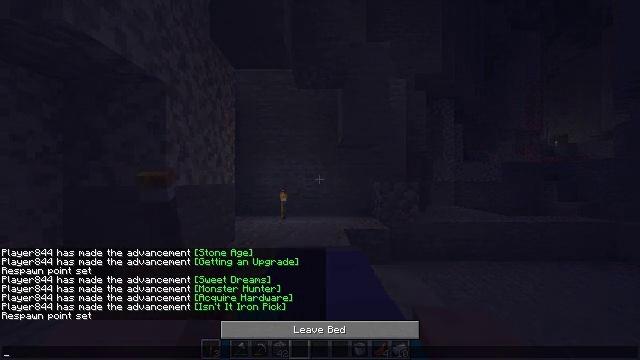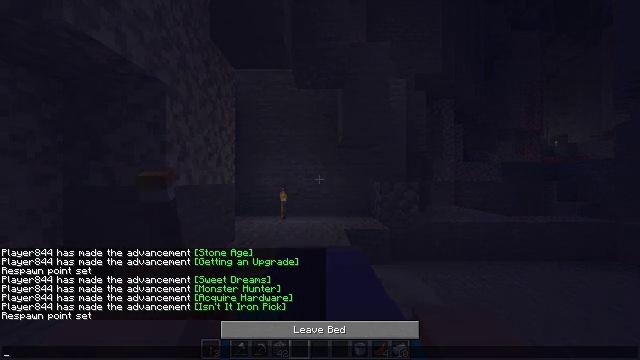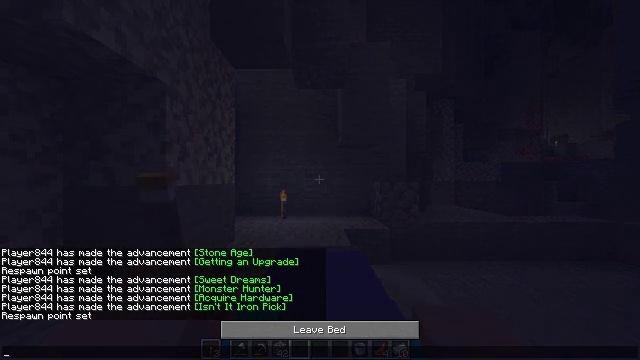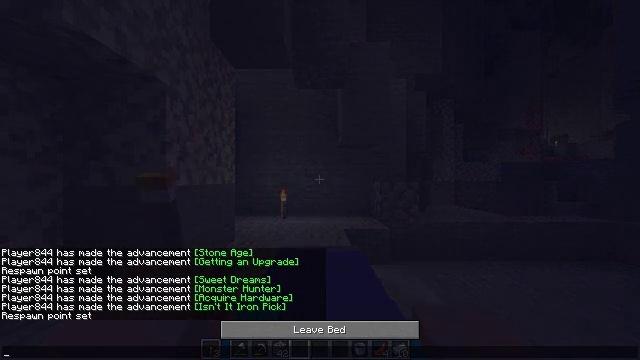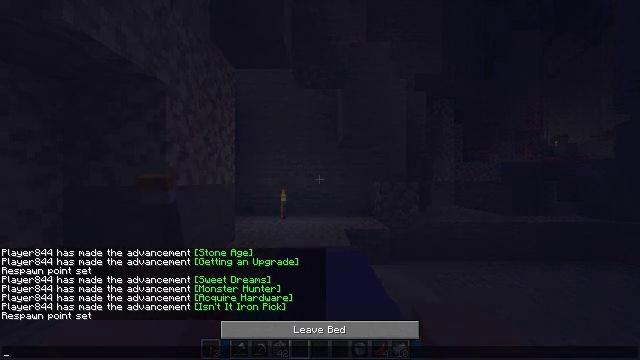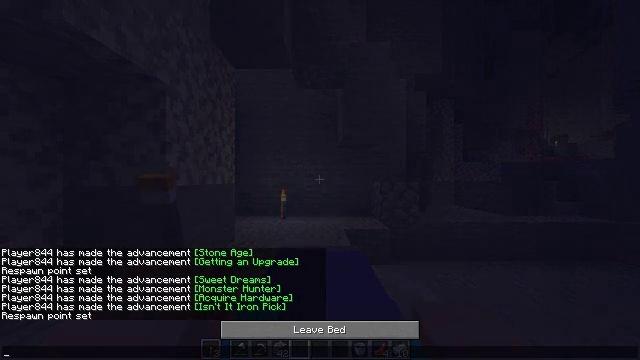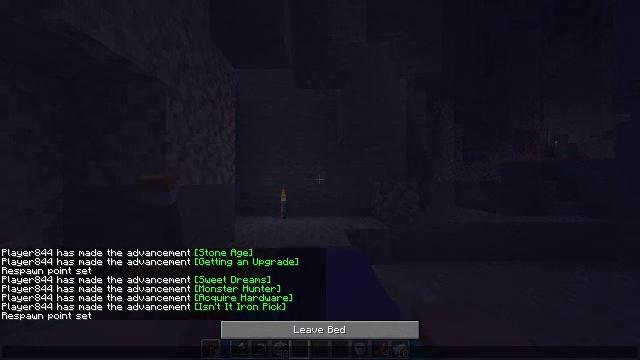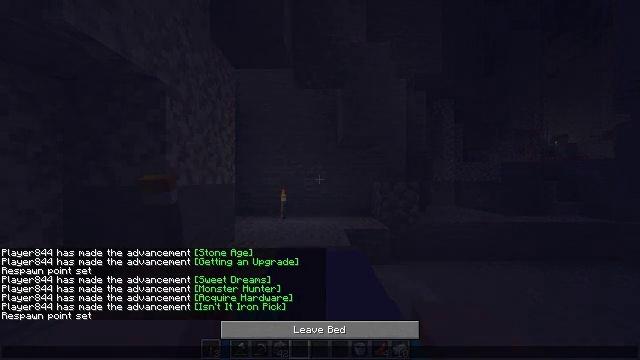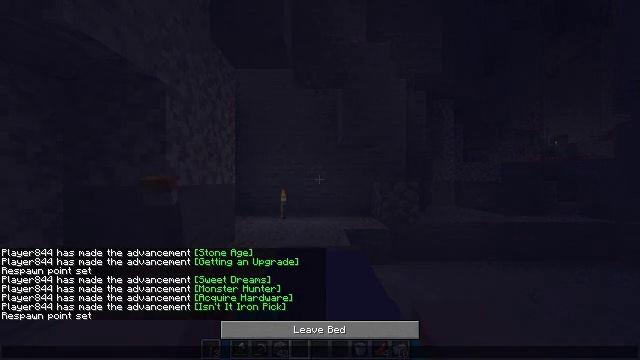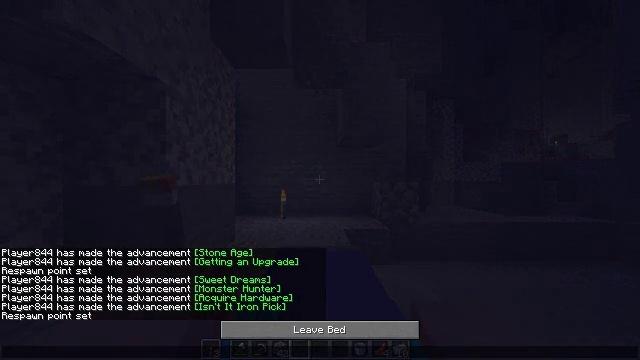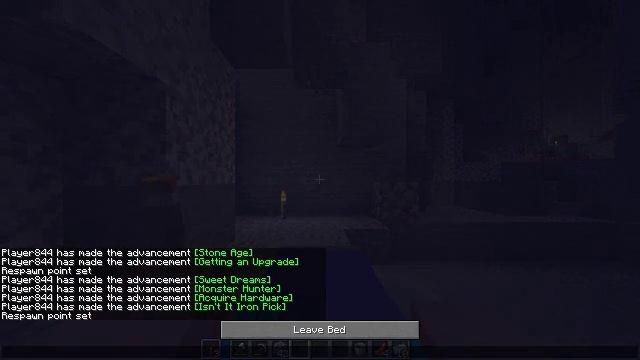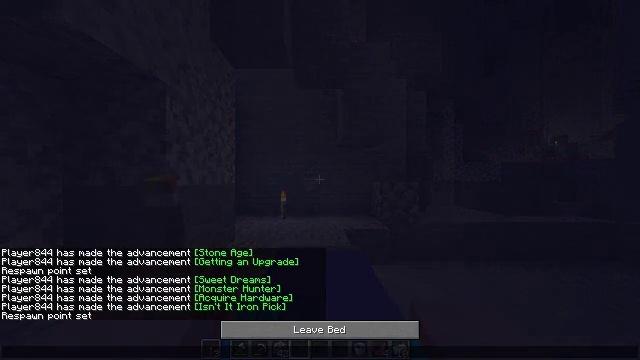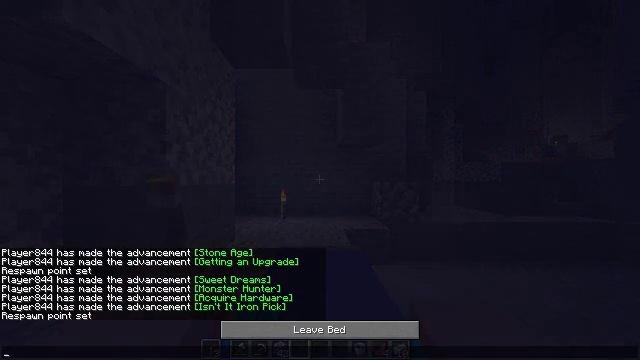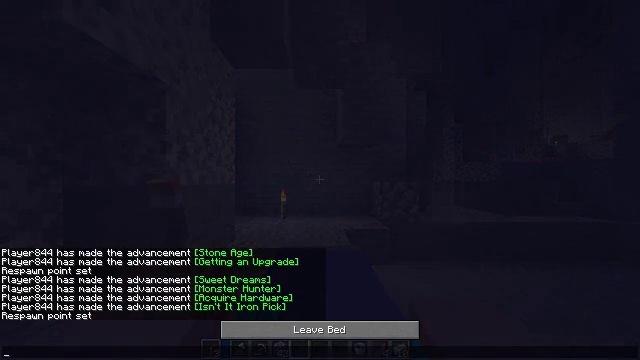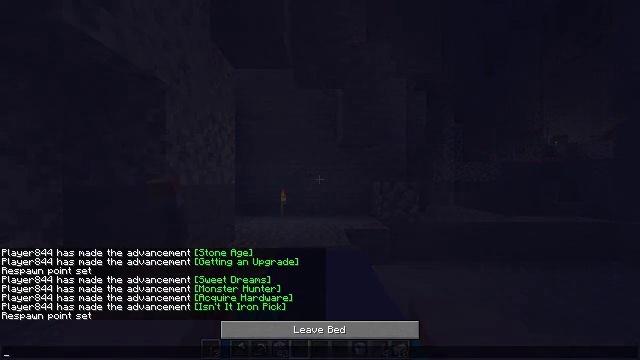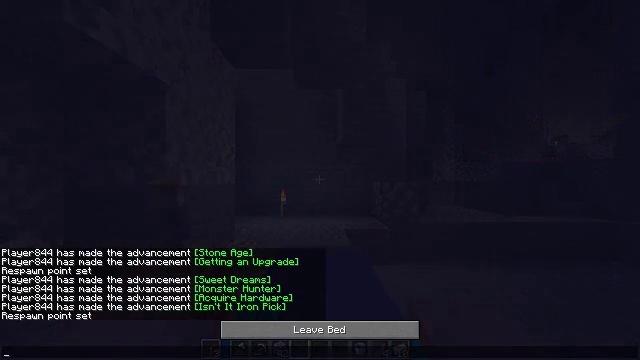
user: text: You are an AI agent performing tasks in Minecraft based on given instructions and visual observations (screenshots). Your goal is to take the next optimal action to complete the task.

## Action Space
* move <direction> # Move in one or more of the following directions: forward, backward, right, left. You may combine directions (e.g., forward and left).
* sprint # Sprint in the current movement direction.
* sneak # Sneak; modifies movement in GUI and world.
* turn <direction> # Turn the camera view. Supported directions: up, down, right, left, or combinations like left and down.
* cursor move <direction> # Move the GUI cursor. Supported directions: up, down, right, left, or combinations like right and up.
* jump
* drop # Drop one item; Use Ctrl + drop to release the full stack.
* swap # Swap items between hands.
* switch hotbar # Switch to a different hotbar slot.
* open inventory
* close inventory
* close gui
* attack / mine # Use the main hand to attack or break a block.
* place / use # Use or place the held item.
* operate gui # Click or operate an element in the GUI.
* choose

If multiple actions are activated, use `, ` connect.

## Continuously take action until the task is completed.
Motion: motion action
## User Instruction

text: Pick up the light gray bed by mining it.
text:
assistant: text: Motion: no_op
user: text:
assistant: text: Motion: no_op
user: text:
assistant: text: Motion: no_op
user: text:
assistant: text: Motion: no_op
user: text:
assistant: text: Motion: no_op
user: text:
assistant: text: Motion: no_op
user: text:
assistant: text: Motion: no_op
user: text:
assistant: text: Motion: no_op
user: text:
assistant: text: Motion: no_op
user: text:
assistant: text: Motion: no_op
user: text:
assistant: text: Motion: no_op
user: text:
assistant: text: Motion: no_op
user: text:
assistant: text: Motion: no_op
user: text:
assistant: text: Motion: no_op
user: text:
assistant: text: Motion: no_op
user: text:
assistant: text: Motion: no_op
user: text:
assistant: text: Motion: no_op
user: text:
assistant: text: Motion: close gui
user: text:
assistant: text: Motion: no_op
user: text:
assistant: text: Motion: no_op
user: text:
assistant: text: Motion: no_op
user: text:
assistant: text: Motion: no_op
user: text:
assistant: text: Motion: no_op
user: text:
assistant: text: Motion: no_op
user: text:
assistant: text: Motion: no_op
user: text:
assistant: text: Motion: no_op
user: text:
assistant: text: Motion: no_op
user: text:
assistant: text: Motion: no_op
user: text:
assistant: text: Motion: no_op
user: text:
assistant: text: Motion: no_op